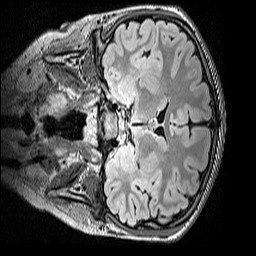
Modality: FLAIR
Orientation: coronal
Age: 13
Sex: female
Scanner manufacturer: siemens
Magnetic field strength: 3 T
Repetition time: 5 s
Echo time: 0.388 s